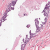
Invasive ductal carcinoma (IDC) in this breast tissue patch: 0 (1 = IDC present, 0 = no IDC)